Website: walmart
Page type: billing-address
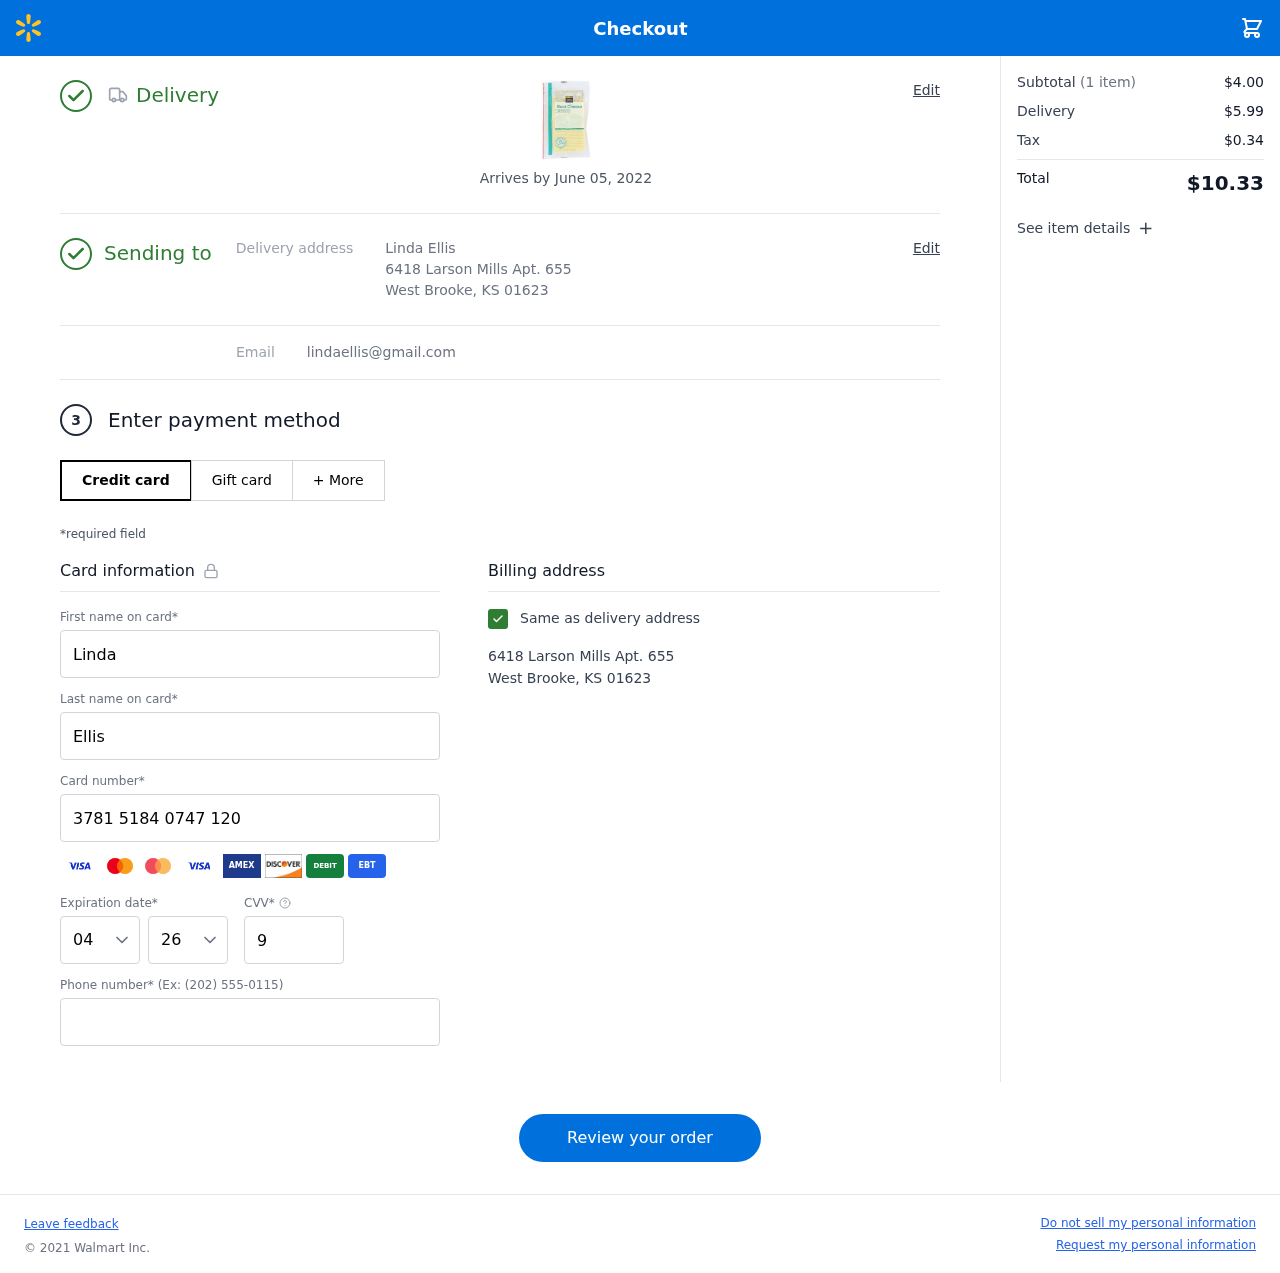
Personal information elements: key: PII_CARD_CVV
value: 9905
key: PII_CARD_EXPIRY_MONTH
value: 04
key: PII_CARD_EXPIRY_YEAR
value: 26
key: PII_CARD_NUMBER
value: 3781 5184 0747 120
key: PII_EMAIL
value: lindaellis@gmail.com
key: PII_FIRSTNAME
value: Linda
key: PII_FULLNAME
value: Linda Ellis
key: PII_LASTNAME
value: Ellis
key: PII_PHONE
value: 7017471692
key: PII_STREET
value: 6418 Larson Mills Apt. 655
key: PII_CITY_STATE_ZIP
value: West Brooke, KS 01623
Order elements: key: ORDER_DELIVERY_DATE
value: Arrives by June 05, 2022
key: ORDER_NUM_ITEMS
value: (1 item)
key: ORDER_SUBTOTAL
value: $4.00
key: ORDER_SHIPPING_COST
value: $5.99
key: ORDER_TAX
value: $0.34
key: ORDER_TOTAL
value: $10.33